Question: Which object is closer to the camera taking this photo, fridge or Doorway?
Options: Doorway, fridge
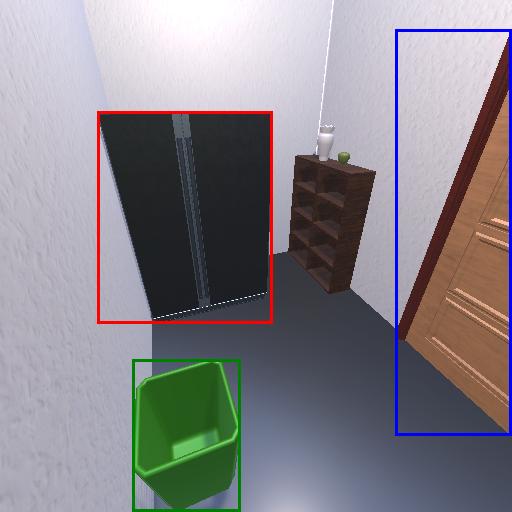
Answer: Doorway